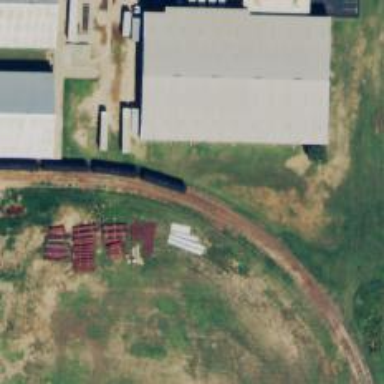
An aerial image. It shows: Rail spur service.